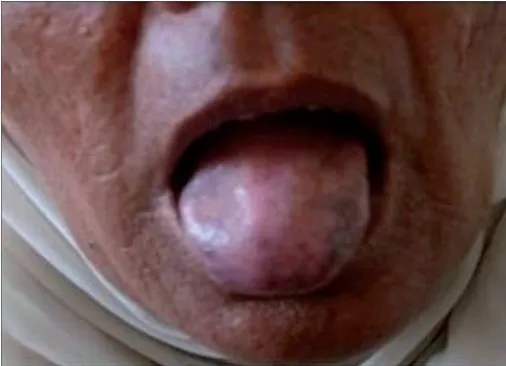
(b) Pigmentation on the tongue.
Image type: medical_photograph (other_medical_photograph)